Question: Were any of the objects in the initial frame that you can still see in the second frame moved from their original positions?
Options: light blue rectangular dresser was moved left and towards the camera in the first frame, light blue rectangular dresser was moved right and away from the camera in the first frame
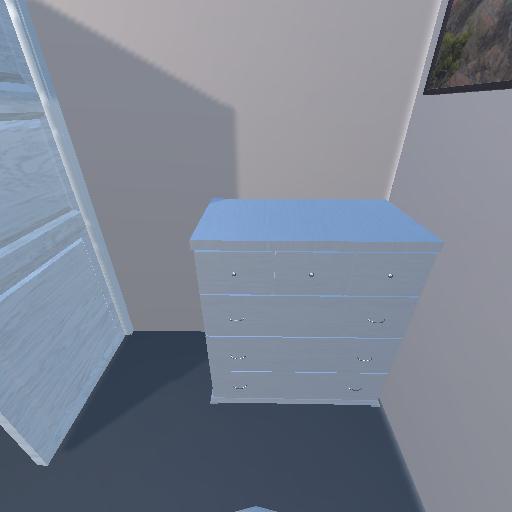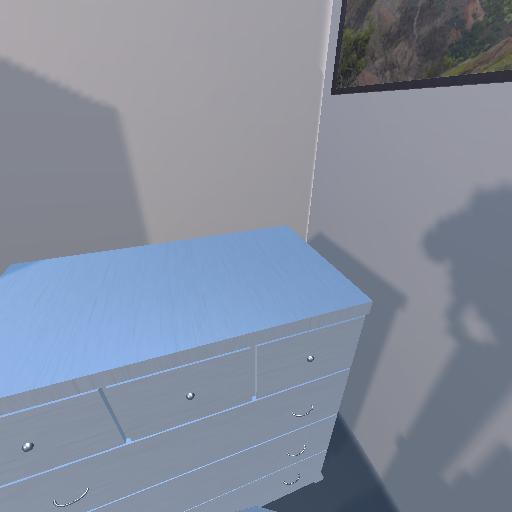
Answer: light blue rectangular dresser was moved left and towards the camera in the first frame